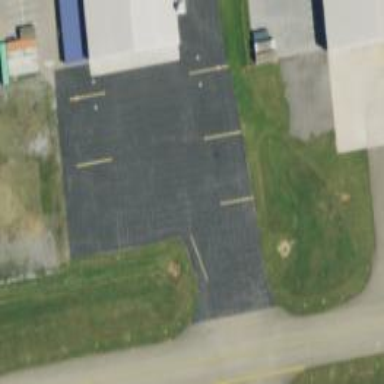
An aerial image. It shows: Image of taxiway at airport.